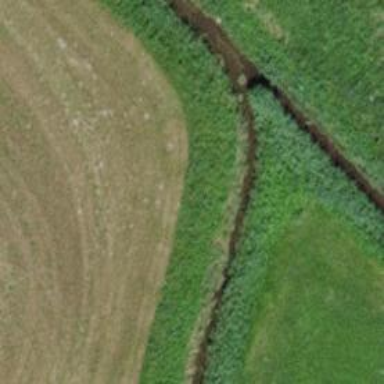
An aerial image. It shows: Drain waterway.